Field crop: maize
Growth stage: 2
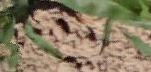
Species: maize